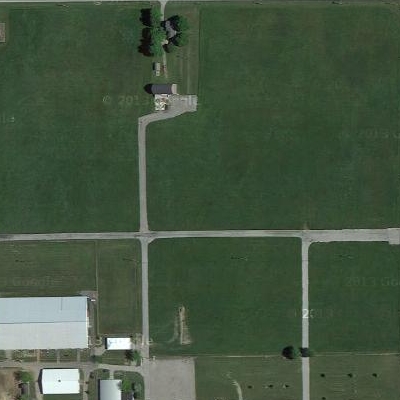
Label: bField